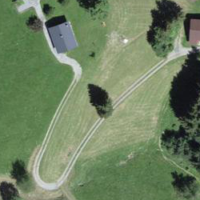
EUNIS habitat code: 23
Species observed at this site:
Corylus avellana
Astrantia major